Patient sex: M
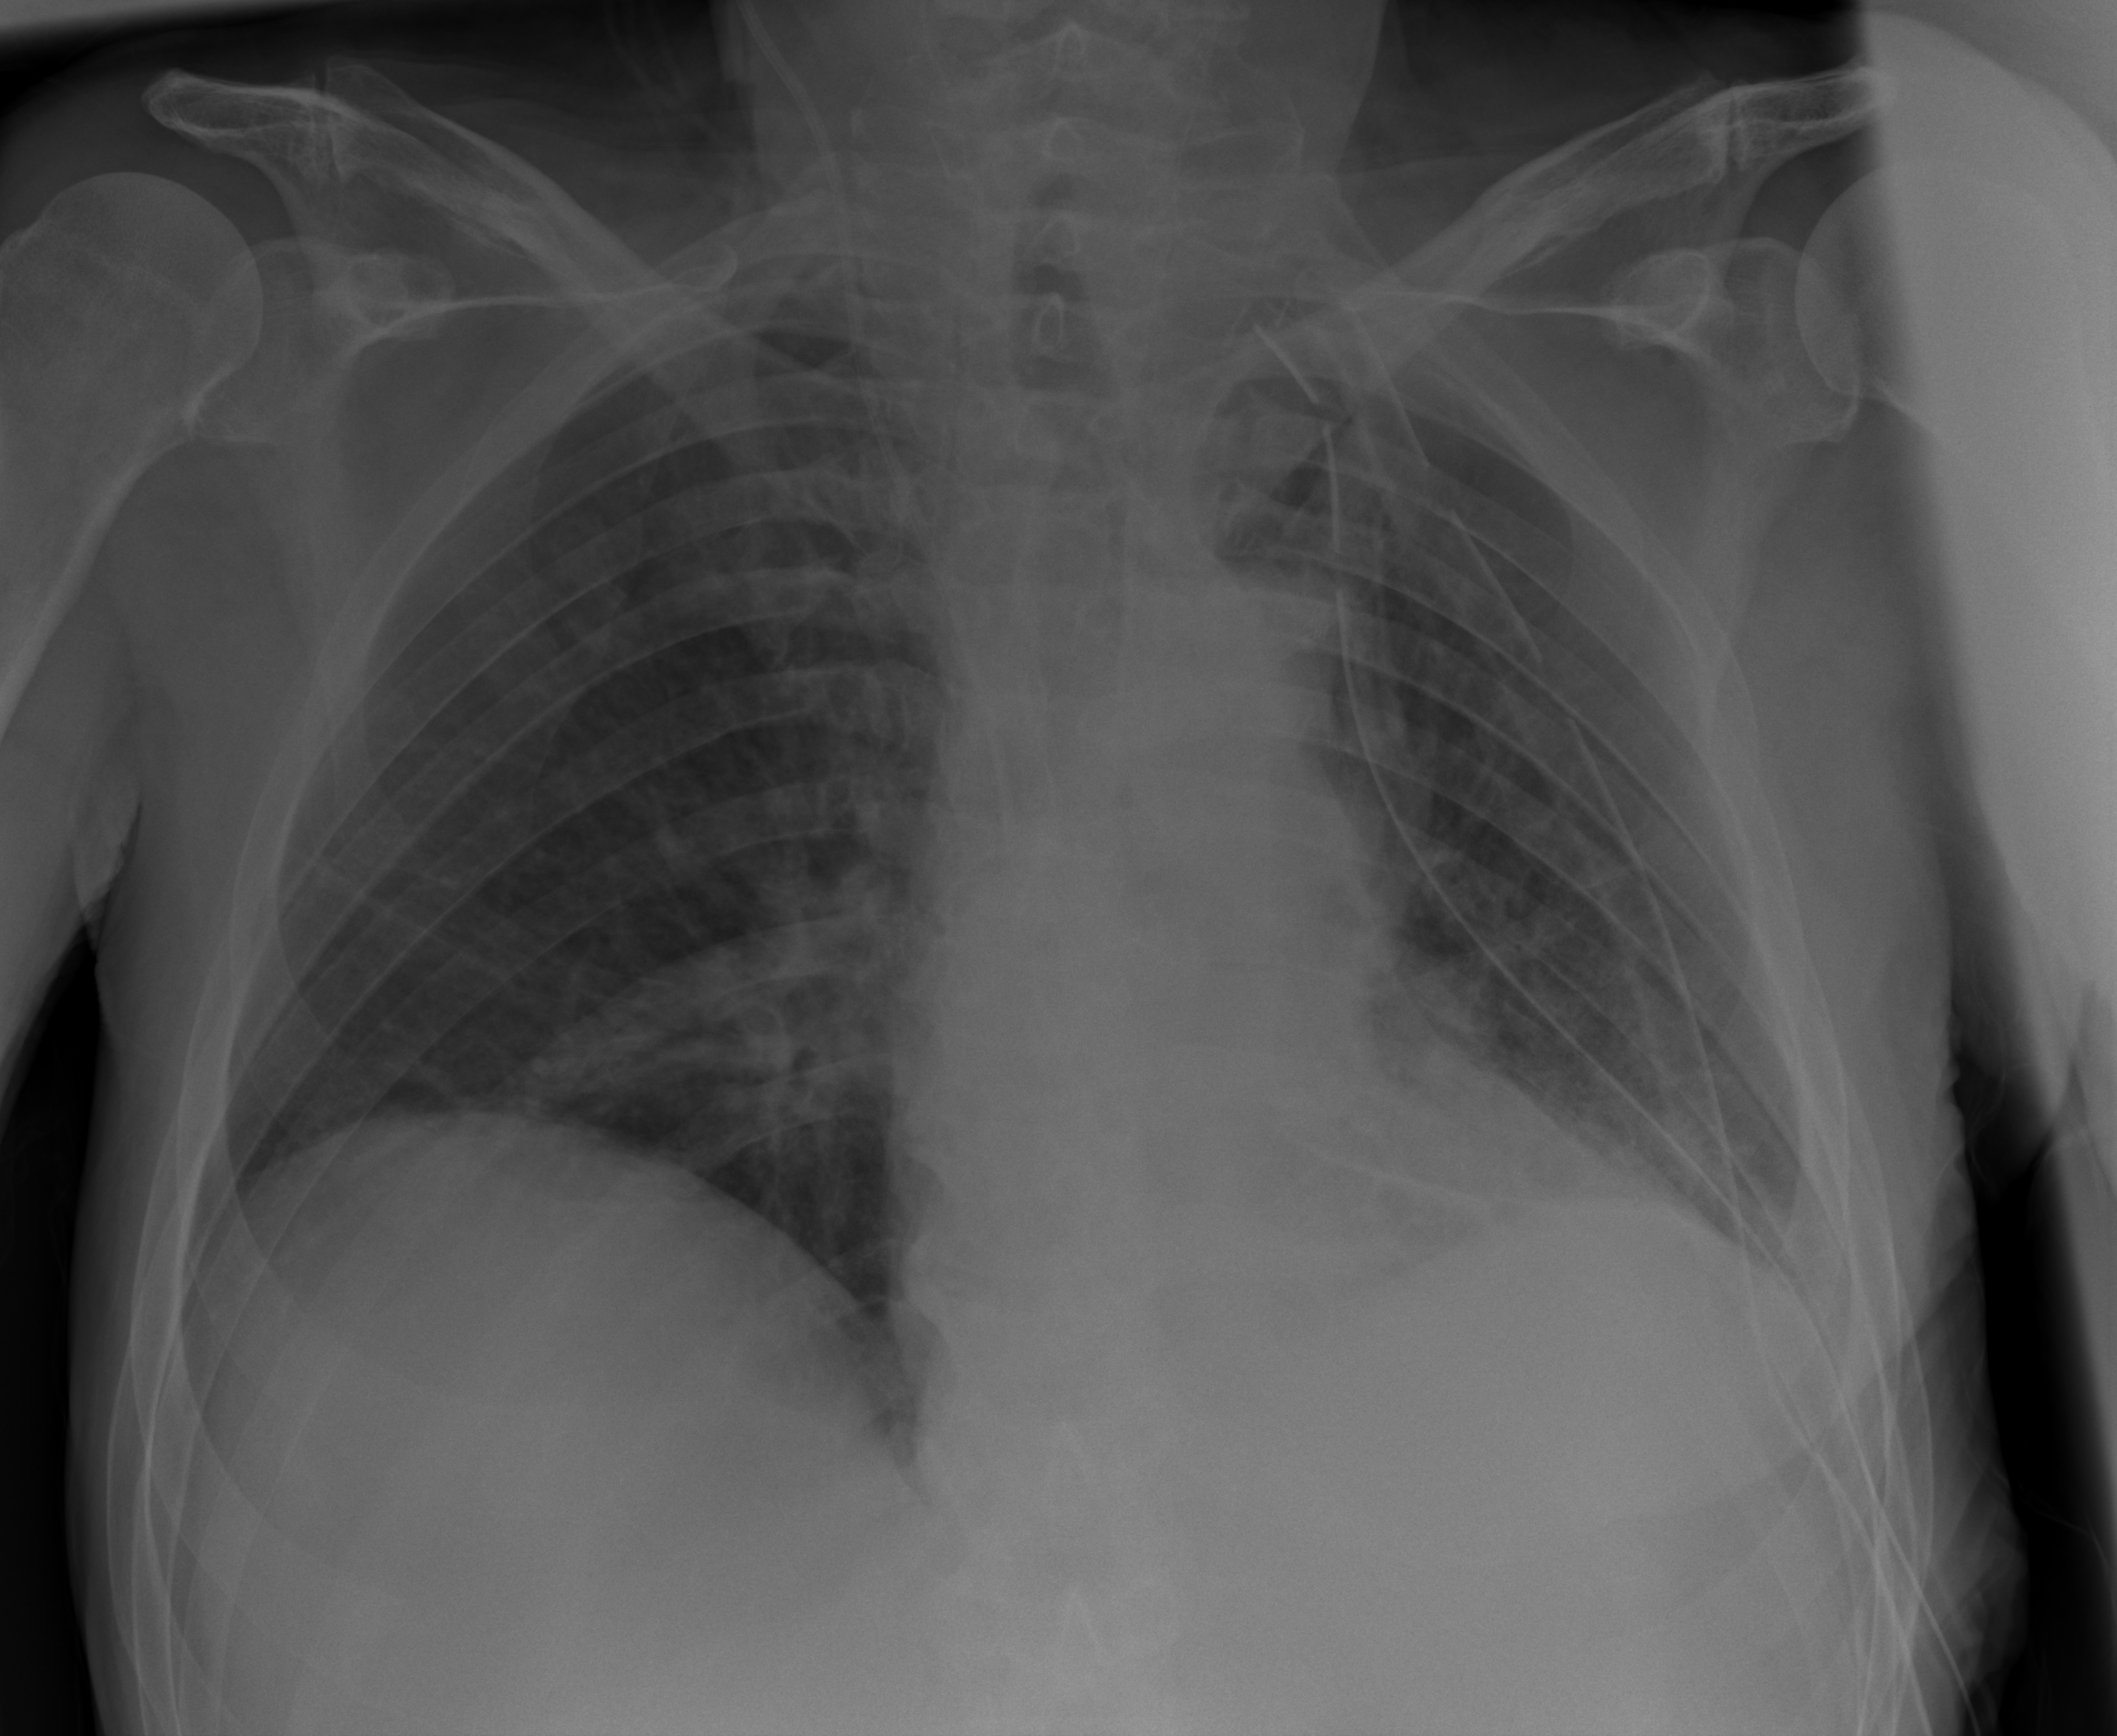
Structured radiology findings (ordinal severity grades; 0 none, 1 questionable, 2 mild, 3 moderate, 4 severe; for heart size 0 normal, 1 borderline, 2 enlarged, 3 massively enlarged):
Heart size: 1
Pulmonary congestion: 0
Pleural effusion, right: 0
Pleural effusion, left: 0
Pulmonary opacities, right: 0
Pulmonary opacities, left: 2
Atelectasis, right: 0
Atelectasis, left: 2